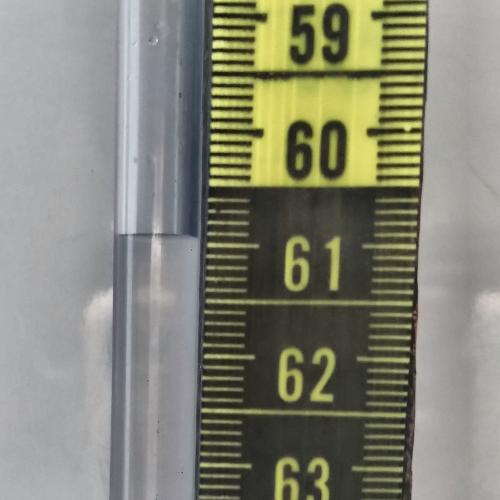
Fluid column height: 60.9 cm